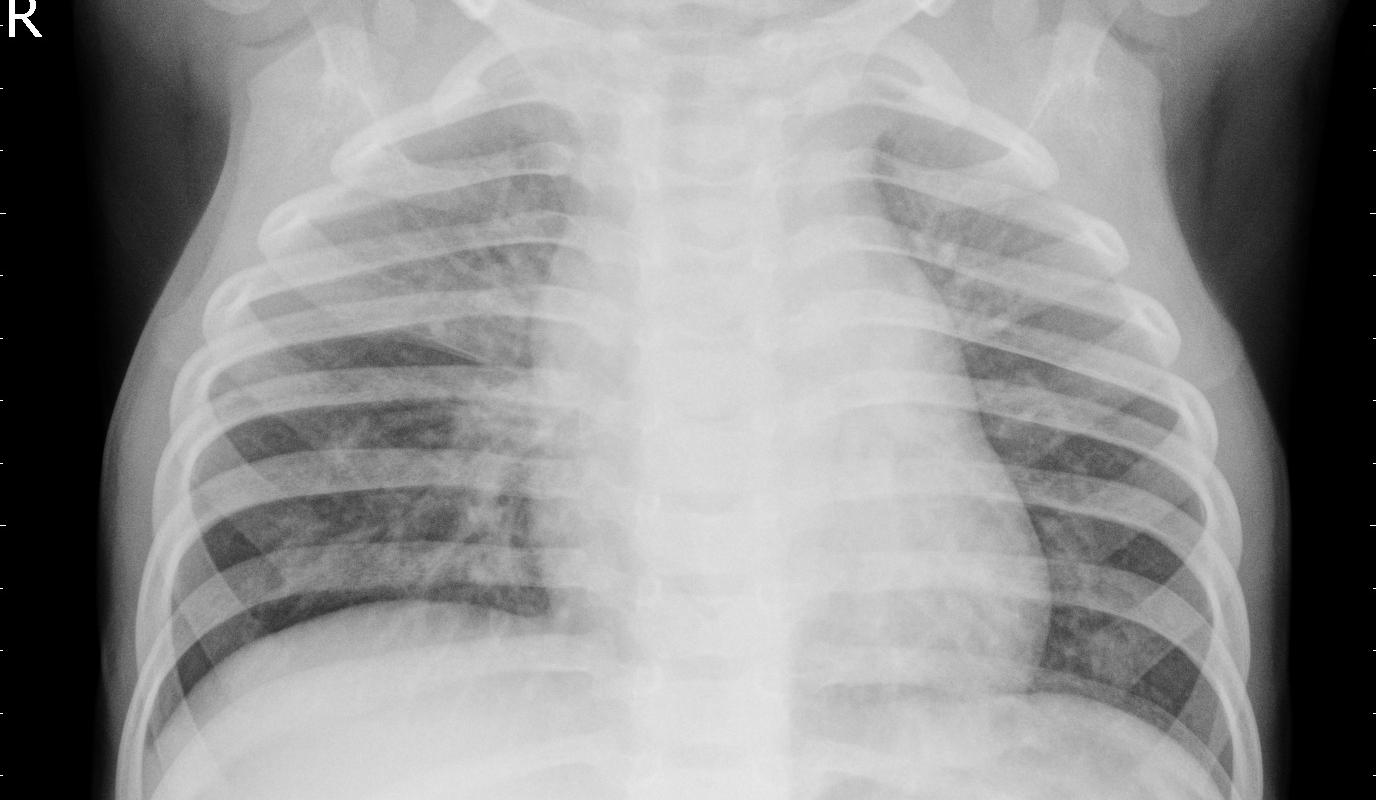
Diagnosis: PNEUMONIA